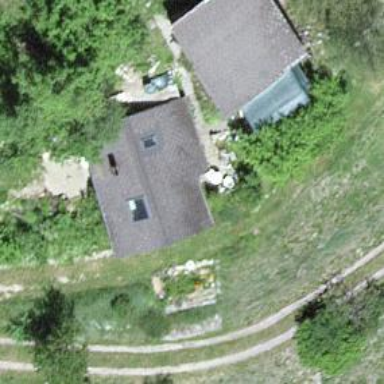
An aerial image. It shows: Detached building.